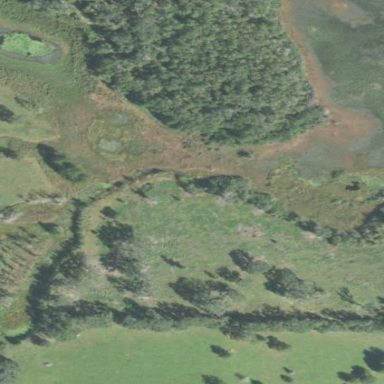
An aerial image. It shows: Marshy wetland area.